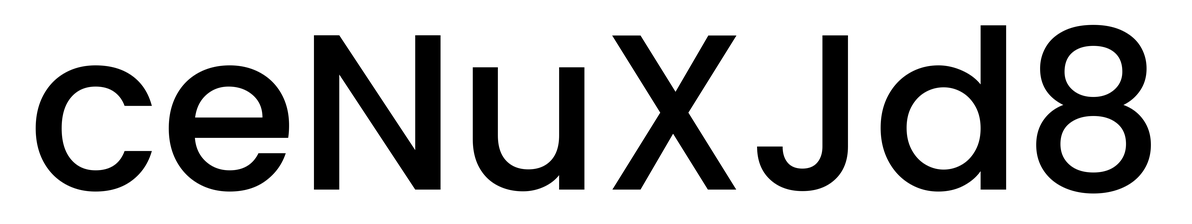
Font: Poppins-Medium